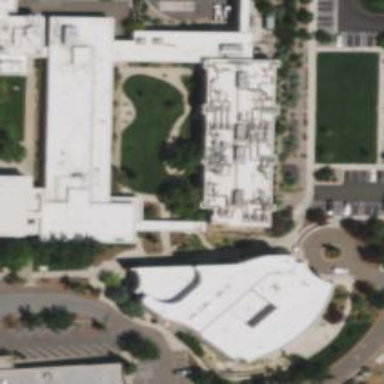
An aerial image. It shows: View of university building.